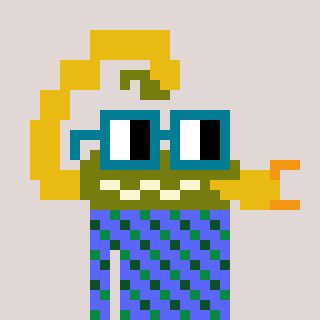
a pixel art character with square dark green glasses, a scorpion-shaped head and a purple-colored body on a warm background